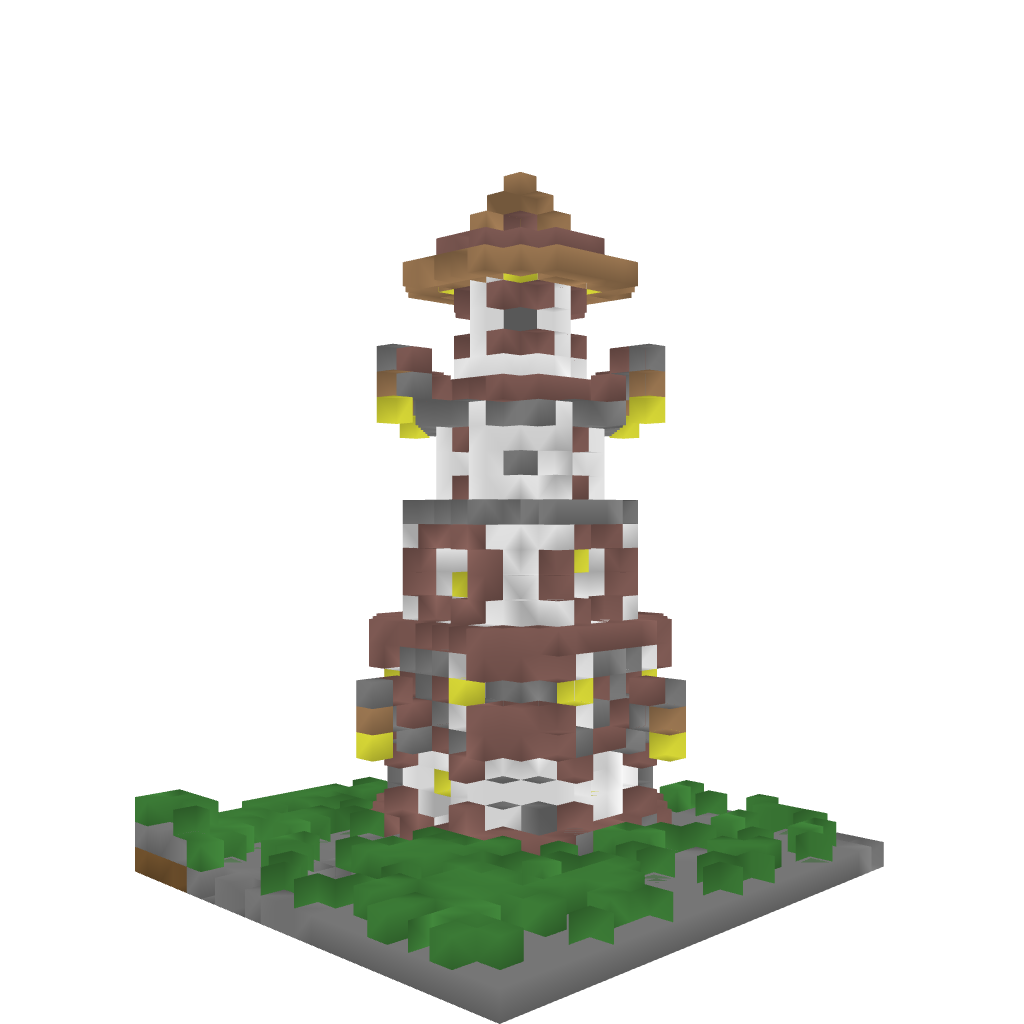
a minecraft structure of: The magic Tower high quality